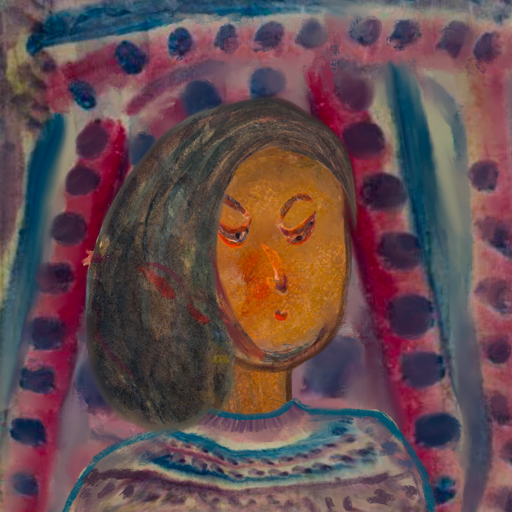
Background: HillGirl, Head And Neck Side: Pipe, Face Side: Hypocrite, Bust: HillGirl, Hair Side: Gypsy_Mother, Head Accessory: Blank, Second Necklace: Blank, Necklace: Blank, Baby: Blank